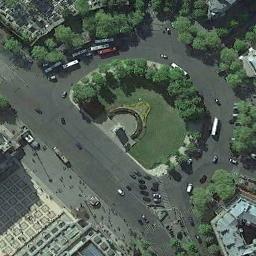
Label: roundabout